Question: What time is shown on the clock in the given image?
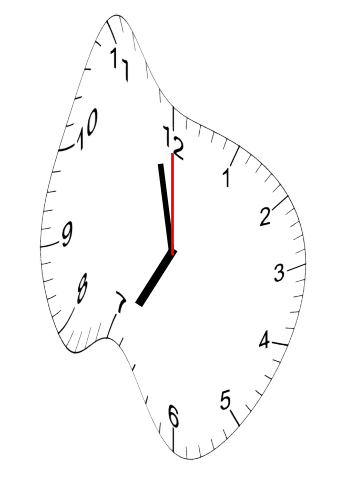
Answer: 06:58:00